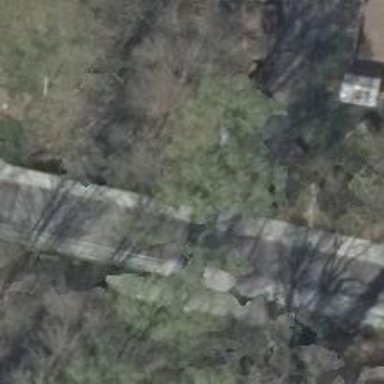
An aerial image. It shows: Residential road with asphalt surface. Both sides have sidewalks.